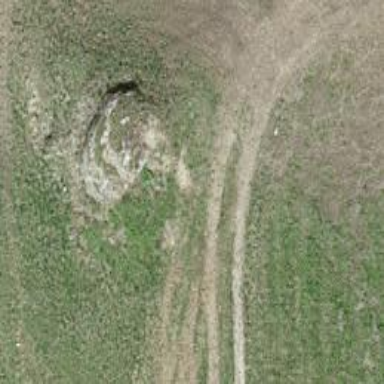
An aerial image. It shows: Grassy track with grade 5 track type.